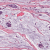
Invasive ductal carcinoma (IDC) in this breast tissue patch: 1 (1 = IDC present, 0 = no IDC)